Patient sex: M
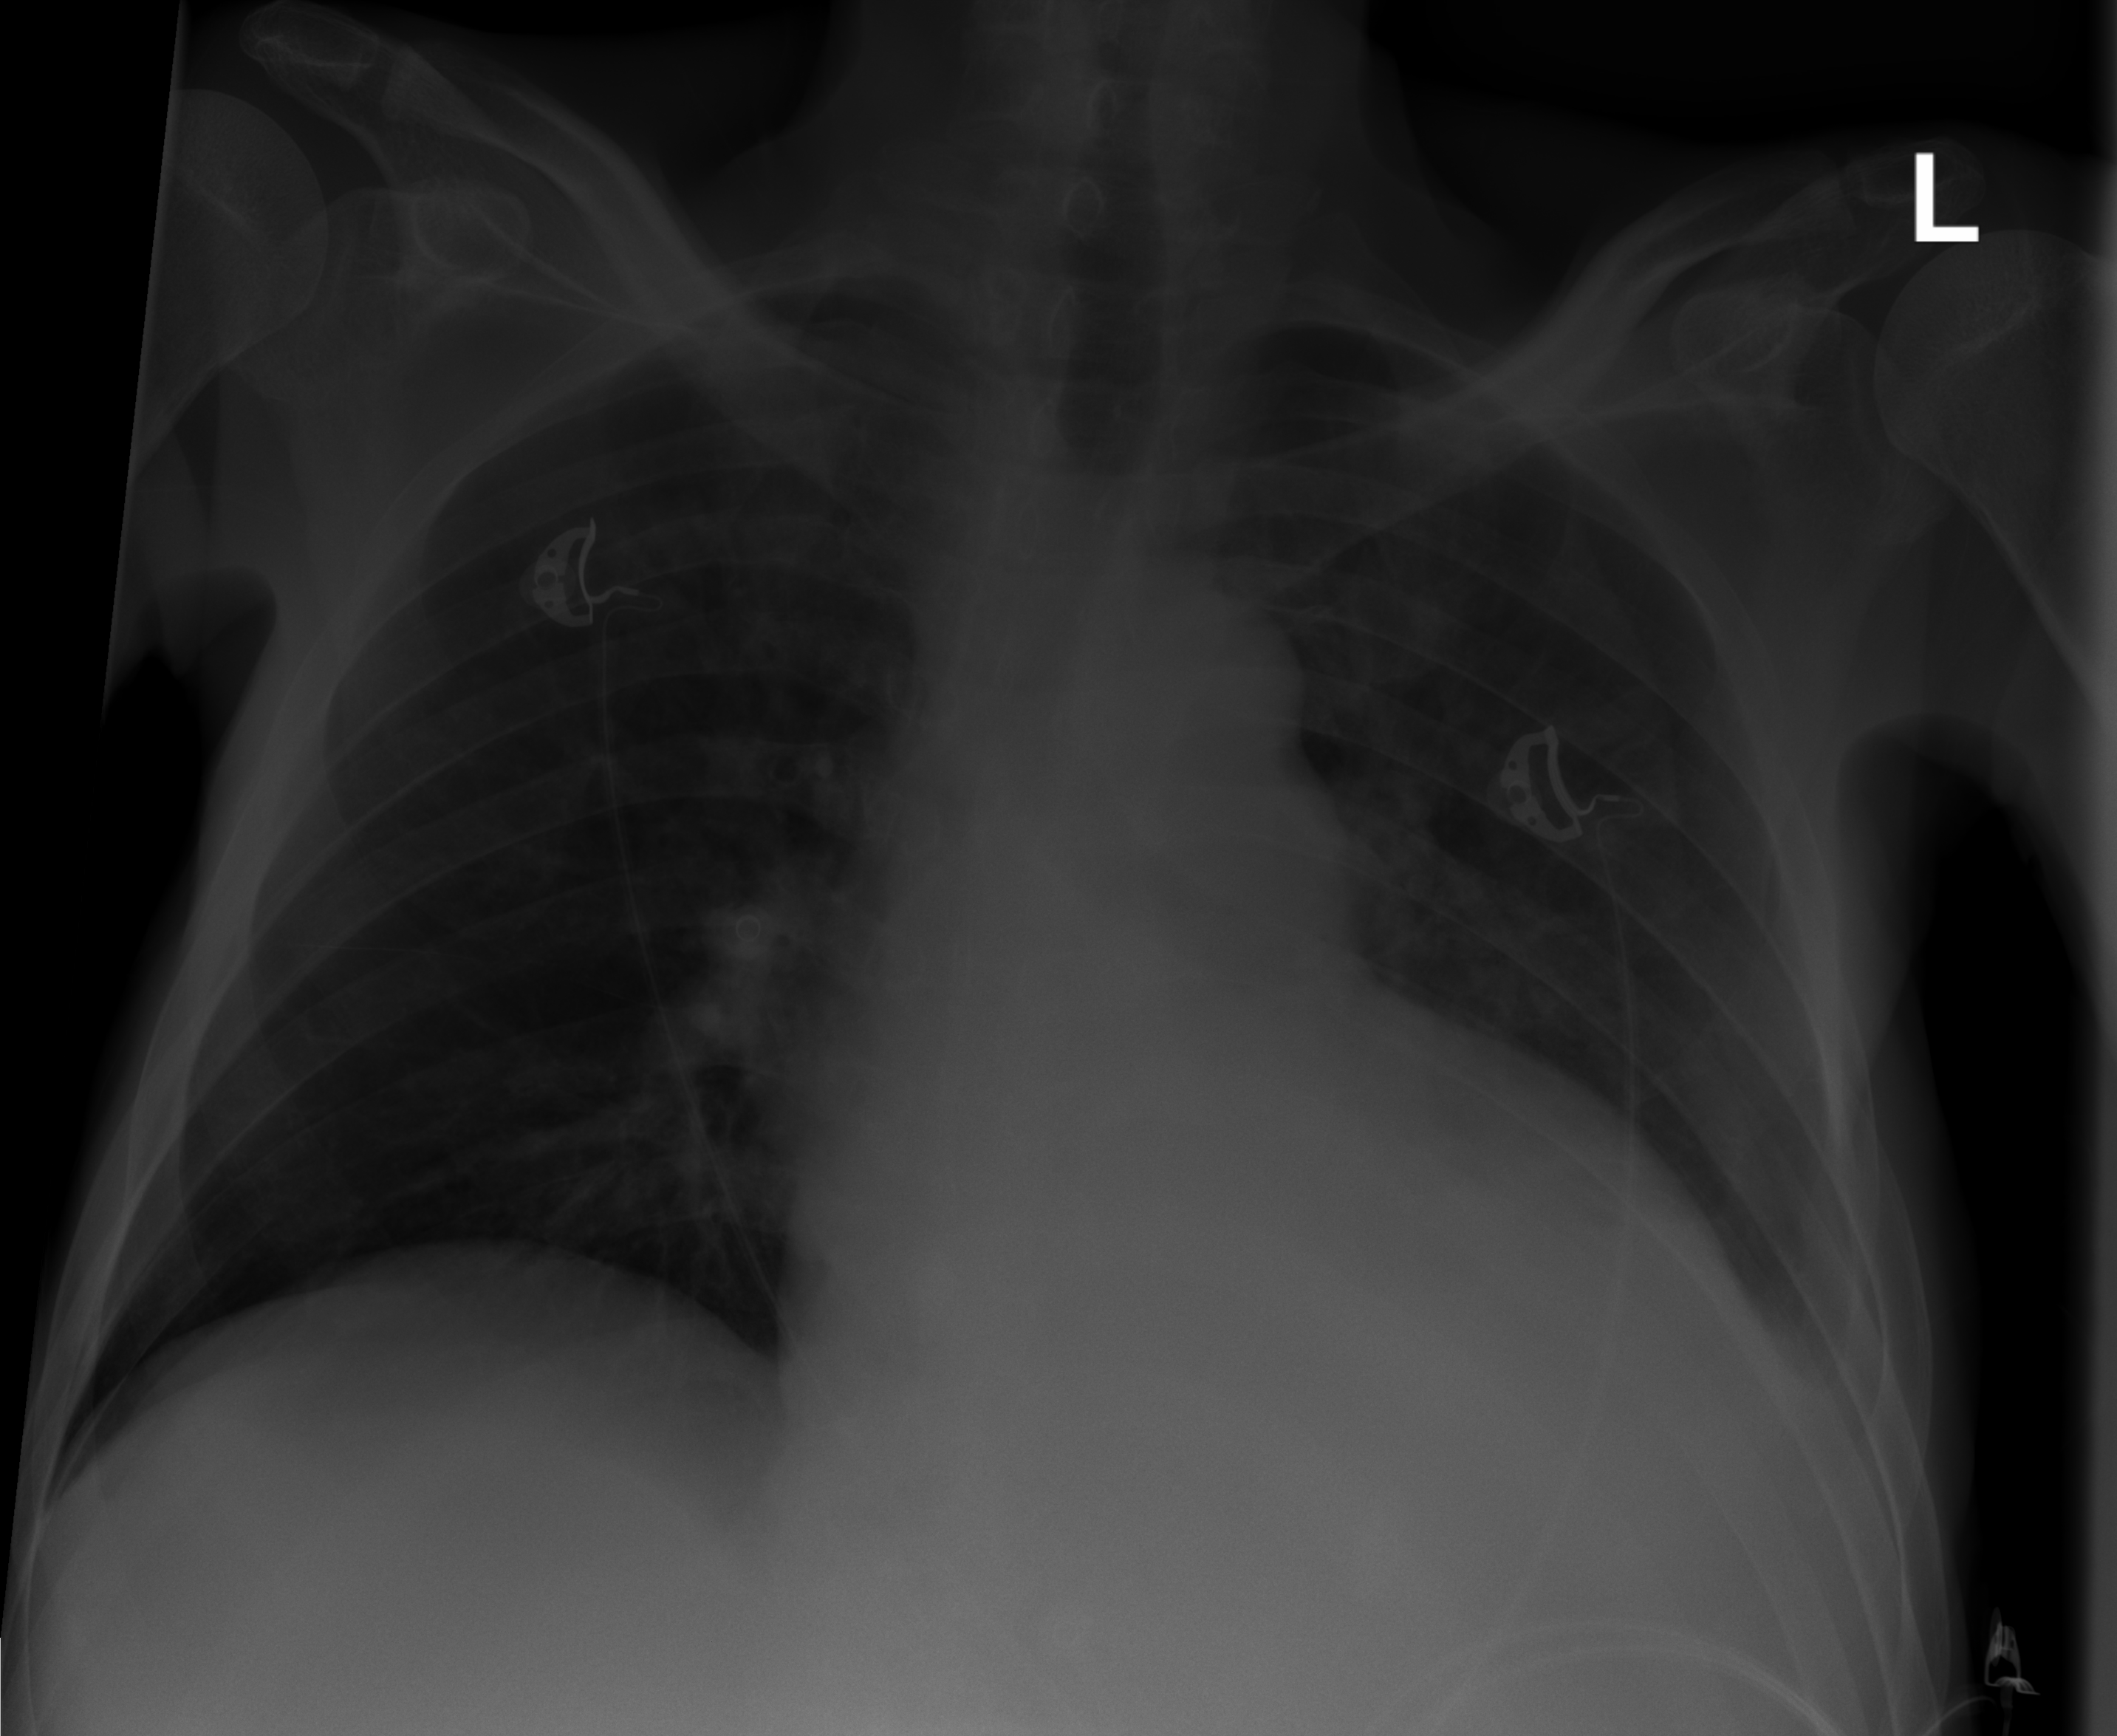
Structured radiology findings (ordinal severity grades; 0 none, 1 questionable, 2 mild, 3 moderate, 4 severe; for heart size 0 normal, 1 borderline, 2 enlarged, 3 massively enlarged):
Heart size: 3
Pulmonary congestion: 2
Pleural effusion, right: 0
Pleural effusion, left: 1
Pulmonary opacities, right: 0
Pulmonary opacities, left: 1
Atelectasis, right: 0
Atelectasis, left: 0